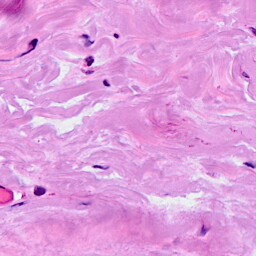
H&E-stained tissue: Breast